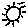
Label: sun